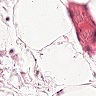
Metastatic tissue present: no